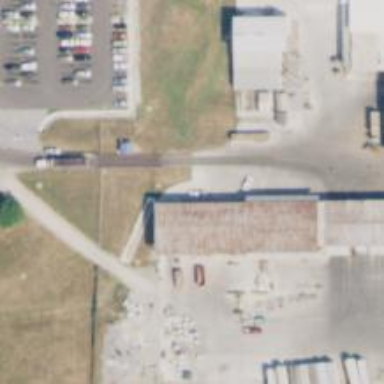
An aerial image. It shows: Weighbridge facility.